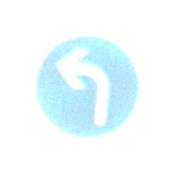
Verkehrszeichen: VorgeschriebeneFahrtrichtungLinks
Umgebung: Outdoor, Nature
Tageszeit: SunriseSunset
Wetter: PartlyCloudy
Licht: Natural
Jahreszeit: NotSpecified
Kontrast: HighContrast